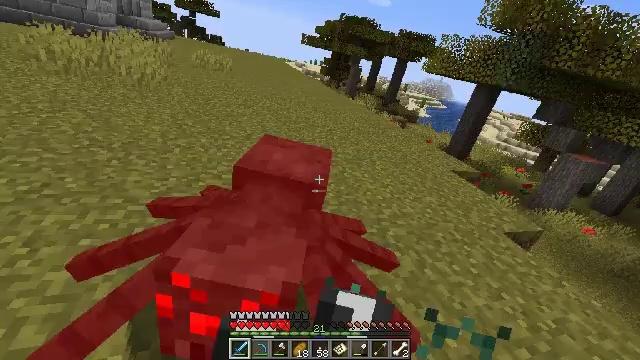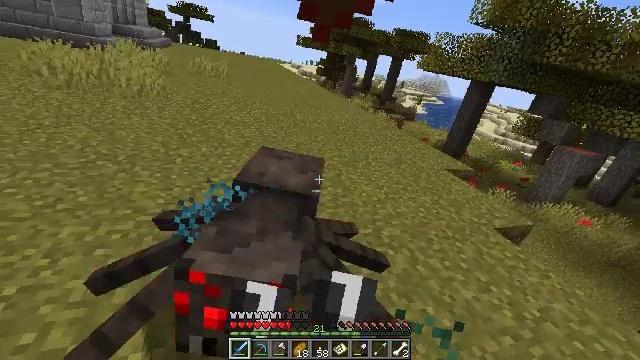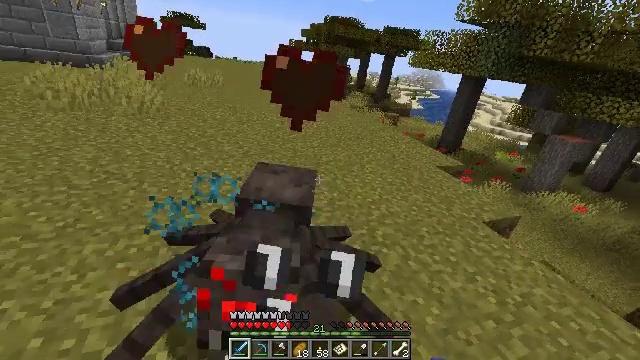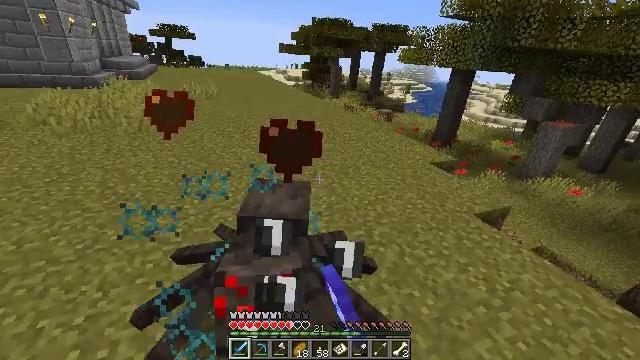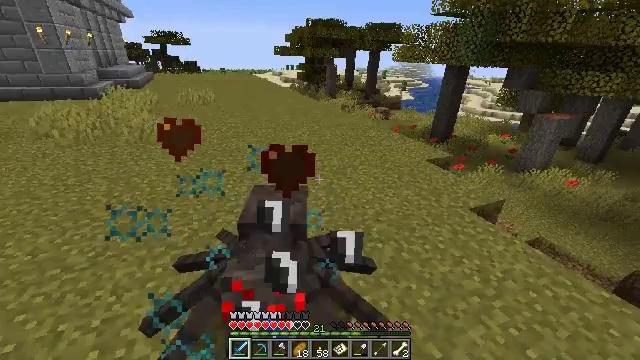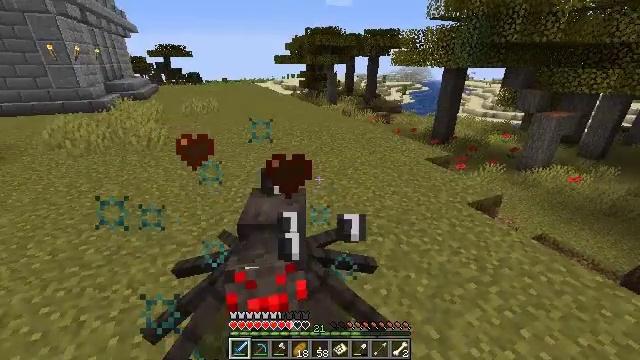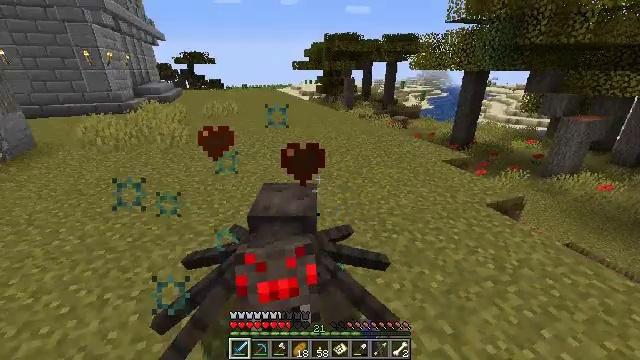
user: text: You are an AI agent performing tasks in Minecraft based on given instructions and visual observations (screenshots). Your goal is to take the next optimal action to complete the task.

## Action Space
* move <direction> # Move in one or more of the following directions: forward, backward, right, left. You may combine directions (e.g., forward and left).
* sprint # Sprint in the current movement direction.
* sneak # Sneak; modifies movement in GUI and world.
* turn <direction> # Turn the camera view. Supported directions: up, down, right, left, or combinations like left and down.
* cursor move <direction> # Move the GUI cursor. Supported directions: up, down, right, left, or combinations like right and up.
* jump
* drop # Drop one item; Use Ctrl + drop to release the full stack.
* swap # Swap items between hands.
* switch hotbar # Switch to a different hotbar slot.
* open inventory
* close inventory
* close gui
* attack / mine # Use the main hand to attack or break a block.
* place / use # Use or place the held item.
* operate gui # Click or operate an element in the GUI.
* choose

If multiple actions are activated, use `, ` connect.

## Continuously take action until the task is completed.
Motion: motion action
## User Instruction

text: Fight a spider.
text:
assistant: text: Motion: no_op
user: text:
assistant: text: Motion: attack / mine
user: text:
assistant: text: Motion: attack / mine
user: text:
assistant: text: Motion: attack / mine
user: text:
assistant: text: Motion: turn up, attack / mine
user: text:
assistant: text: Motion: turn left and up
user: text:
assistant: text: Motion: no_op